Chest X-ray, AP view. Patient: 63 years old, sex M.
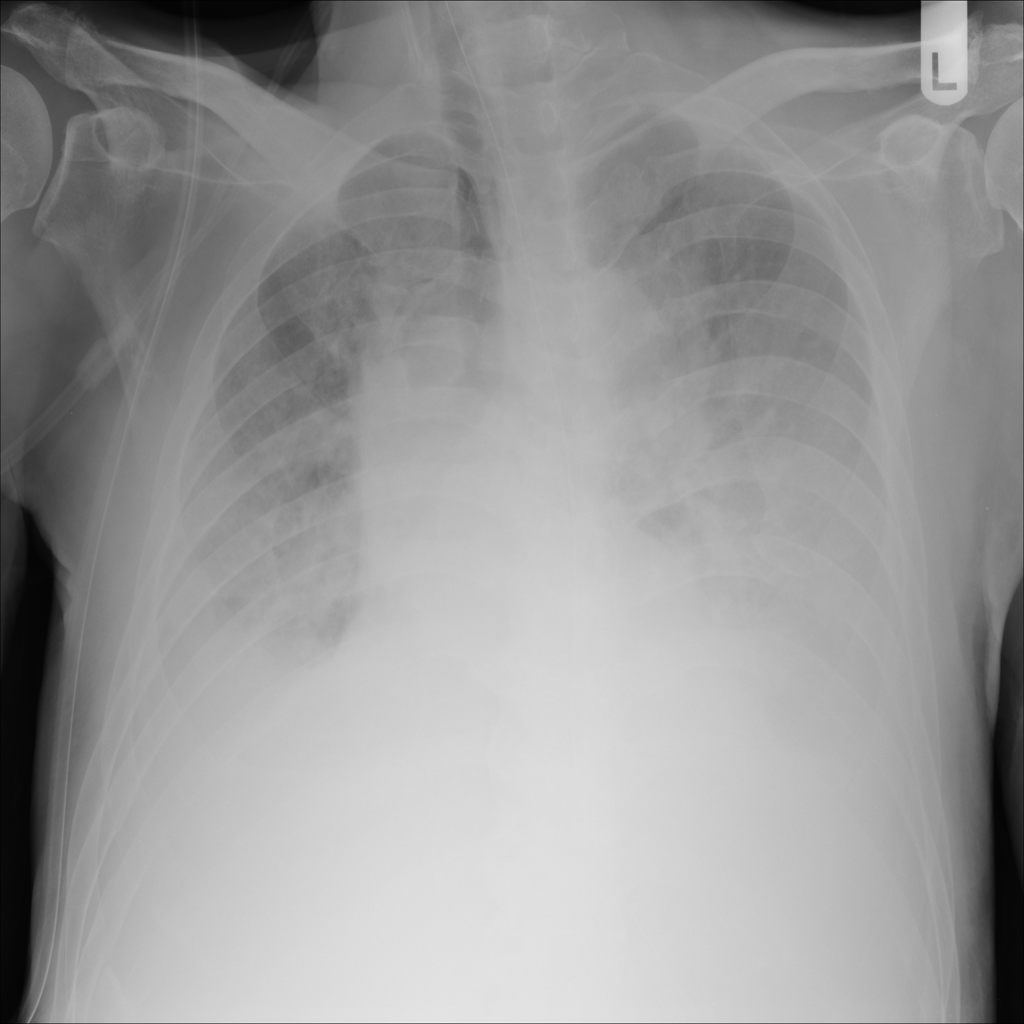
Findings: Consolidation